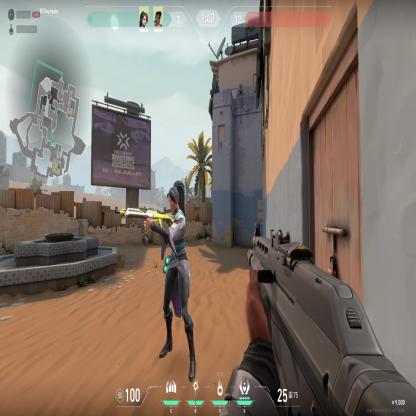
Label: teammate